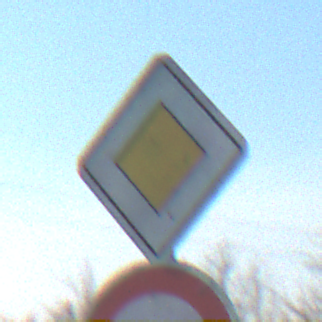
Verkehrszeichen: Vorfahrtsstrasse
Zusatzzeichen unten: UeberholverbotKraftfahrzeuge
Umgebung: Outdoor, Nature
Tageszeit: MorningAfternoon
Wetter: PartlyCloudy
Licht: Natural
Jahreszeit: NotSpecified
Kontrast: HighContrast